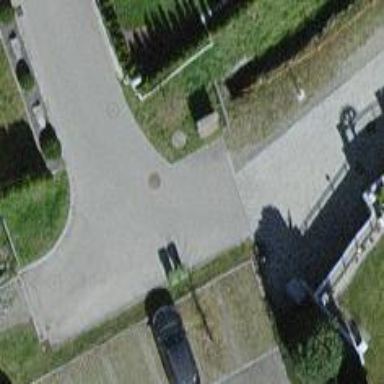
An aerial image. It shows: Residential road with asphalt surface.